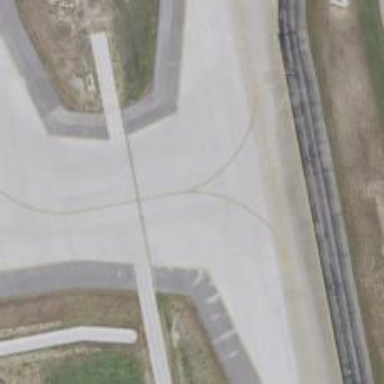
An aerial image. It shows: View of taxiway at the airport.